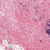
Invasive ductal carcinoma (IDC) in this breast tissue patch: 0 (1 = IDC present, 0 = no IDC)